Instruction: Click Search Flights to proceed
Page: home
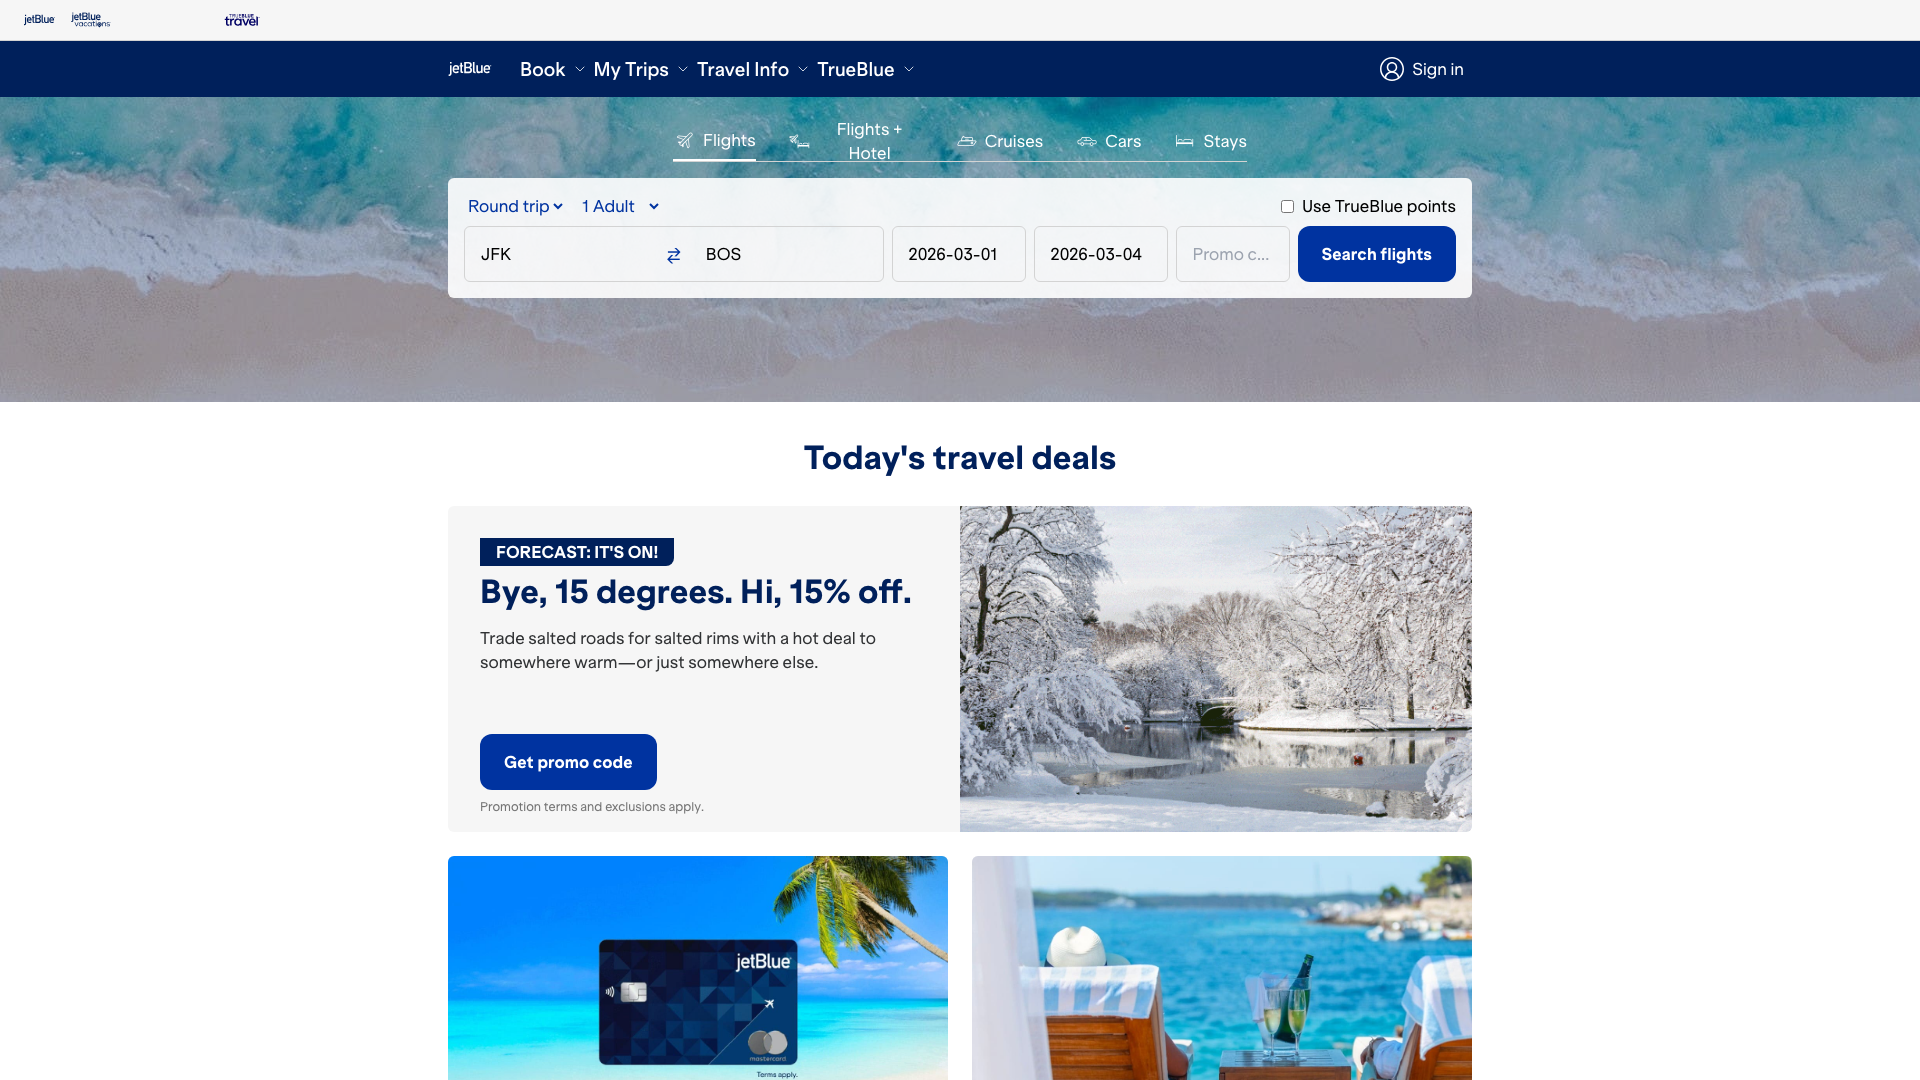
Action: click